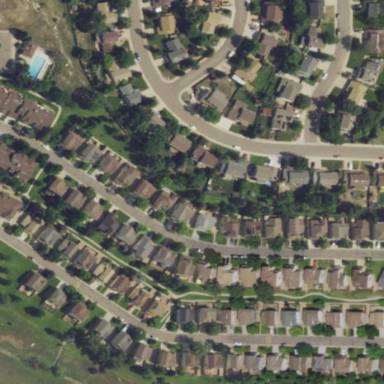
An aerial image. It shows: Residential area consisting of single-family homes.